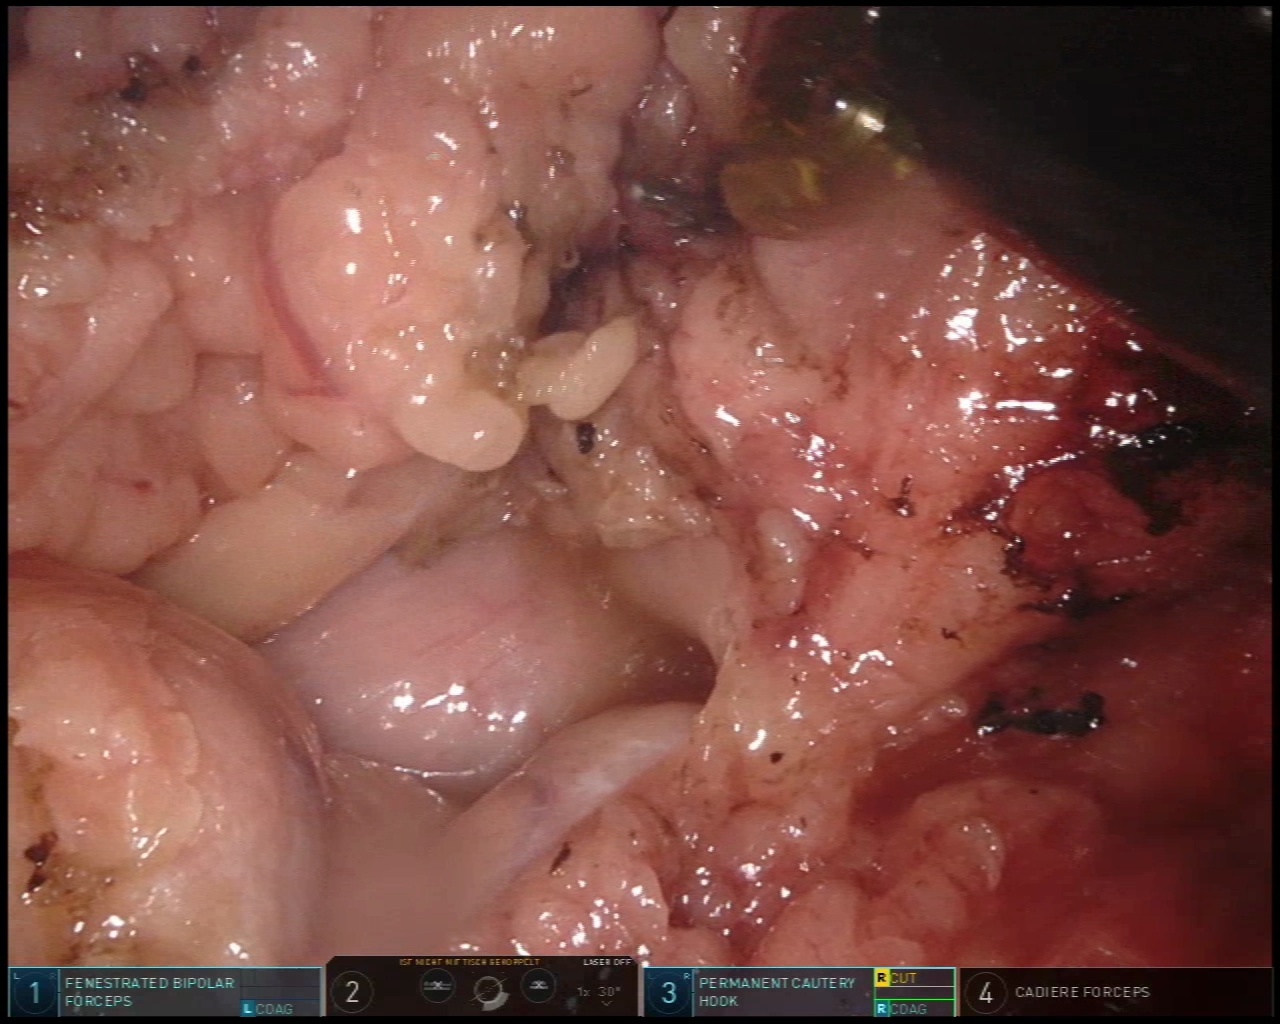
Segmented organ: stomach
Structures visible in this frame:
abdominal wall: no
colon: no
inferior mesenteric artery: no
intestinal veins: no
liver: no
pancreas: no
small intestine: no
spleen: no
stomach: yes
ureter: no
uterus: no
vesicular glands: no